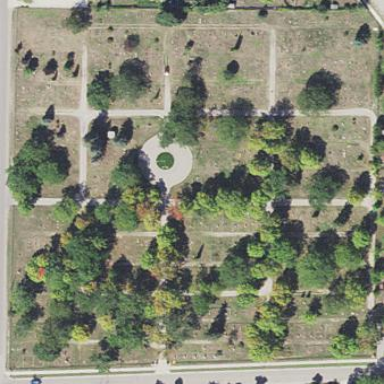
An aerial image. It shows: Cemetery.